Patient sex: F
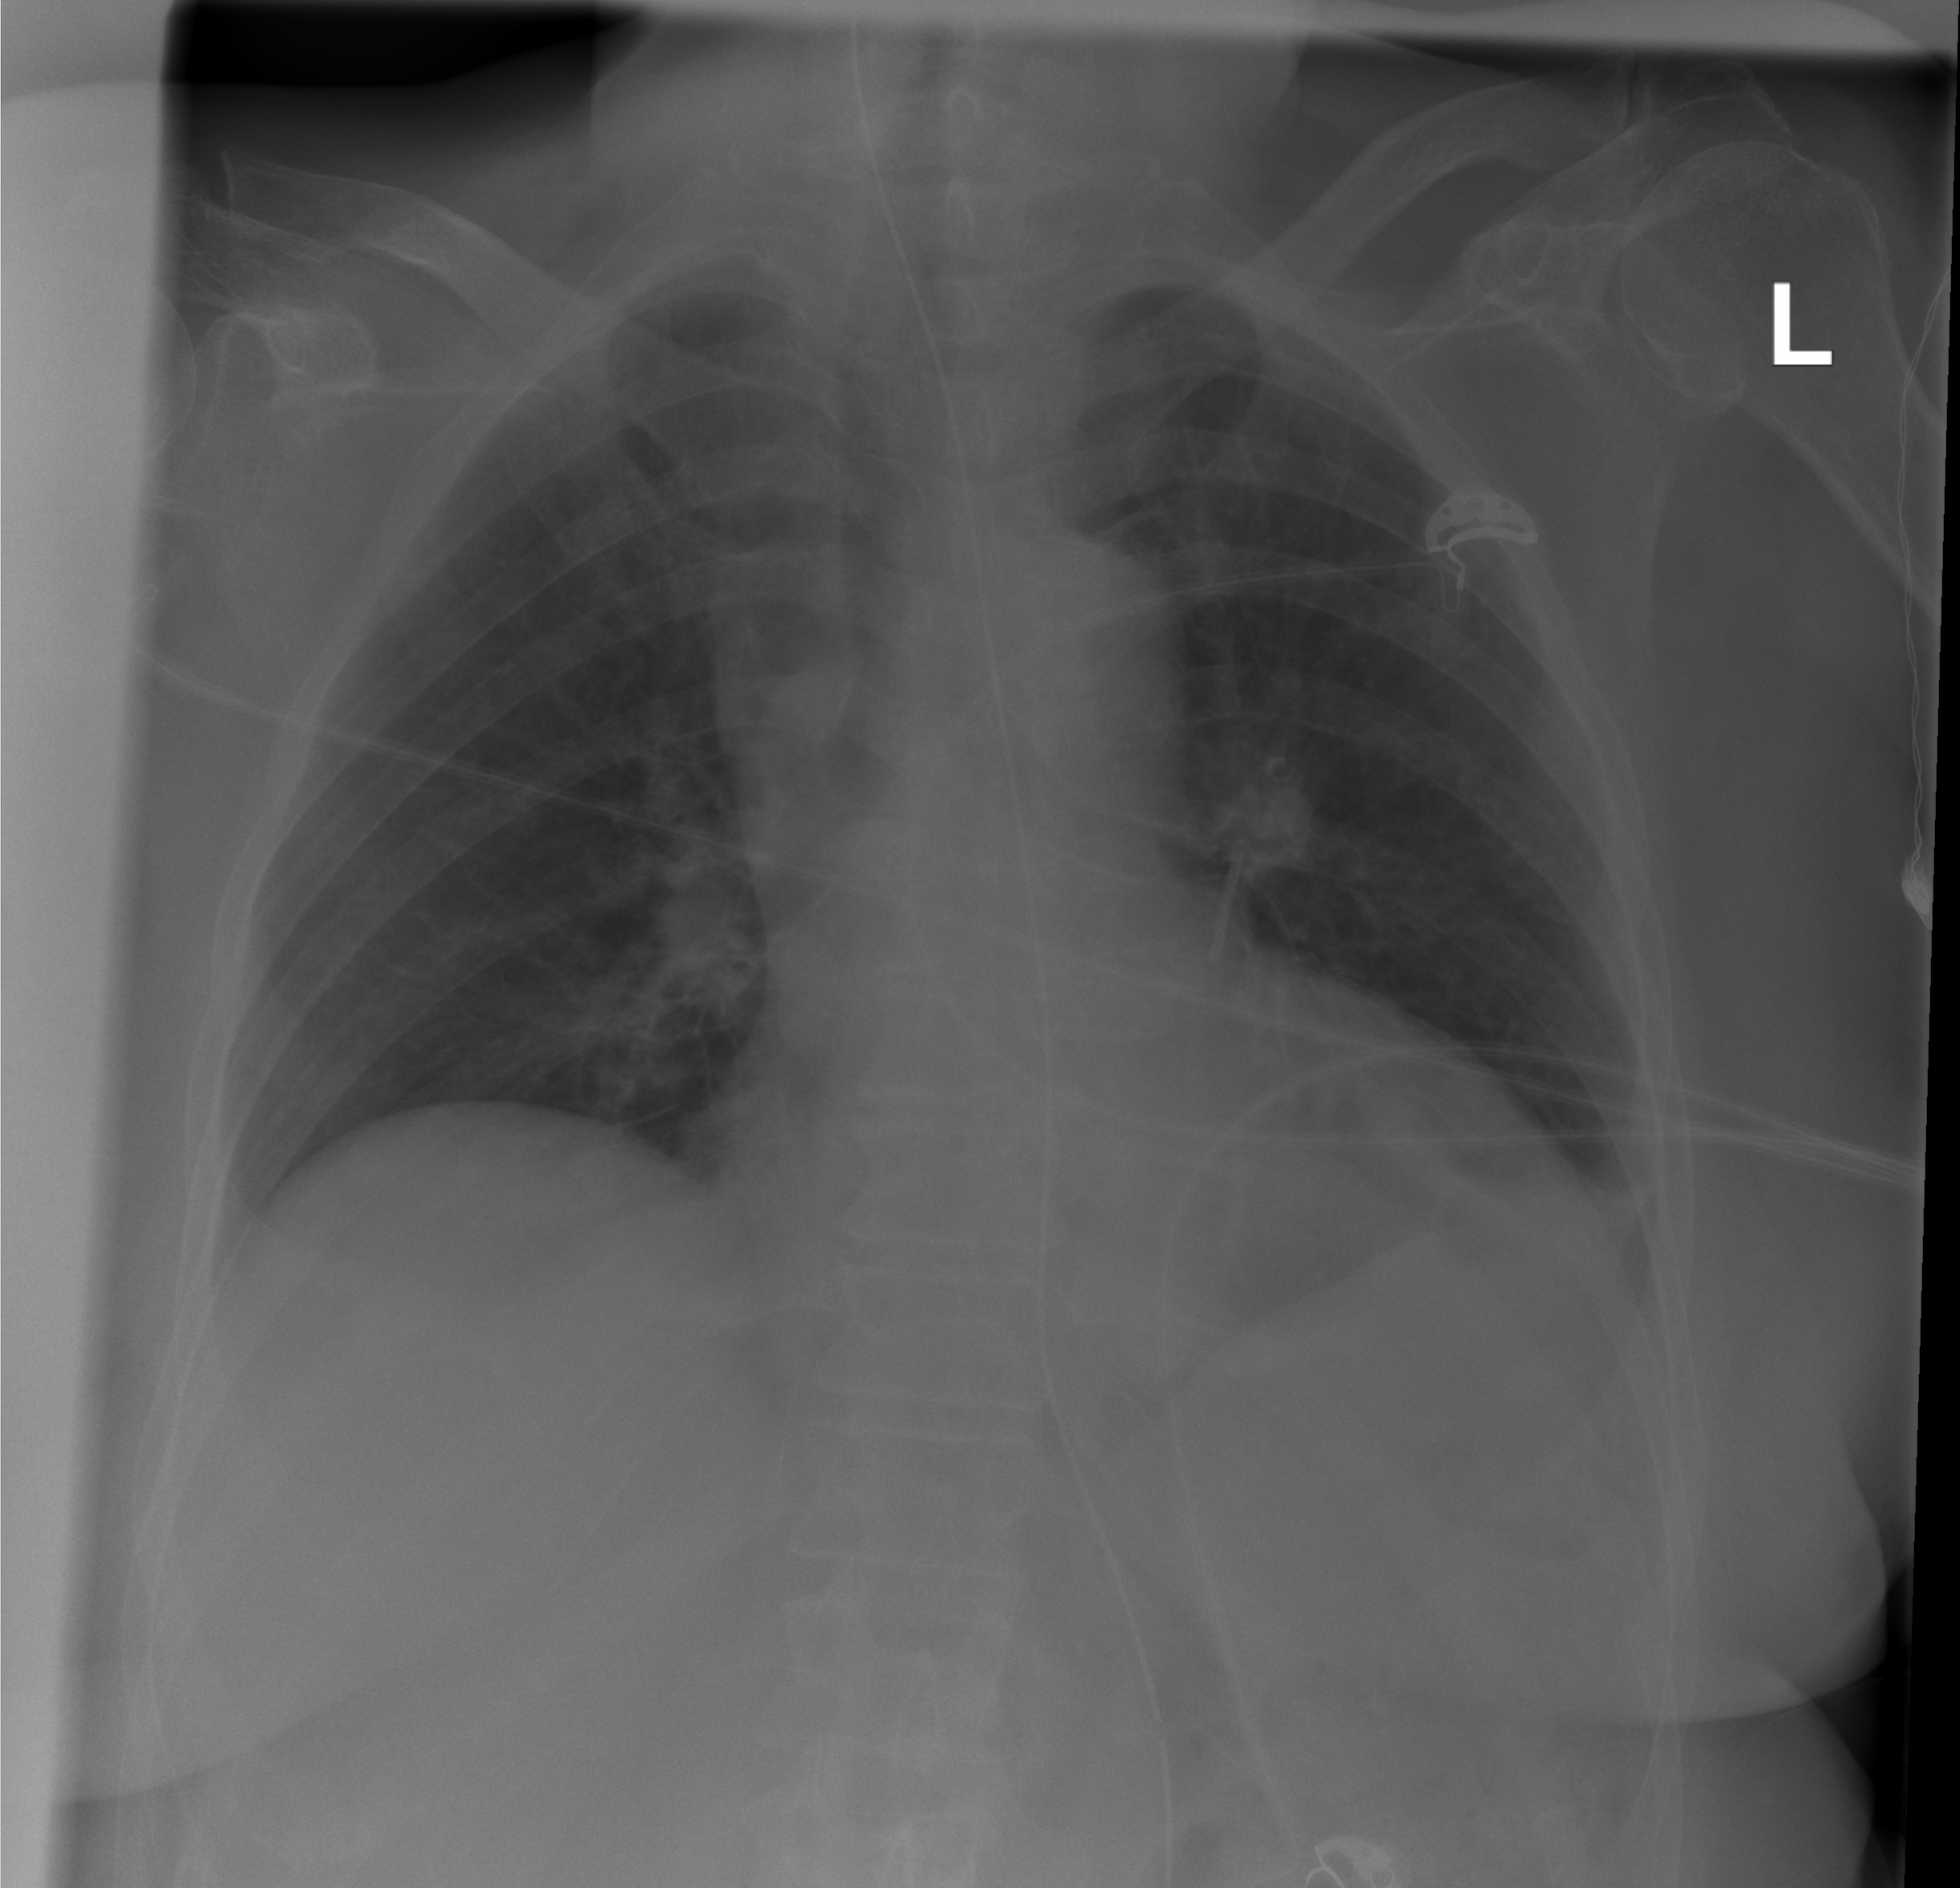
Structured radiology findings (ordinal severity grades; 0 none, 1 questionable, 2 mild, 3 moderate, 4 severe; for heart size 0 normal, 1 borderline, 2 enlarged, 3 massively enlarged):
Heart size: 1
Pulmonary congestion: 0
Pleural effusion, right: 0
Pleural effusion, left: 0
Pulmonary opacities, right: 0
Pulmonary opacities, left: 0
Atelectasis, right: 0
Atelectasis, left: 2